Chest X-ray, PA view. Patient: 66 years old, sex M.
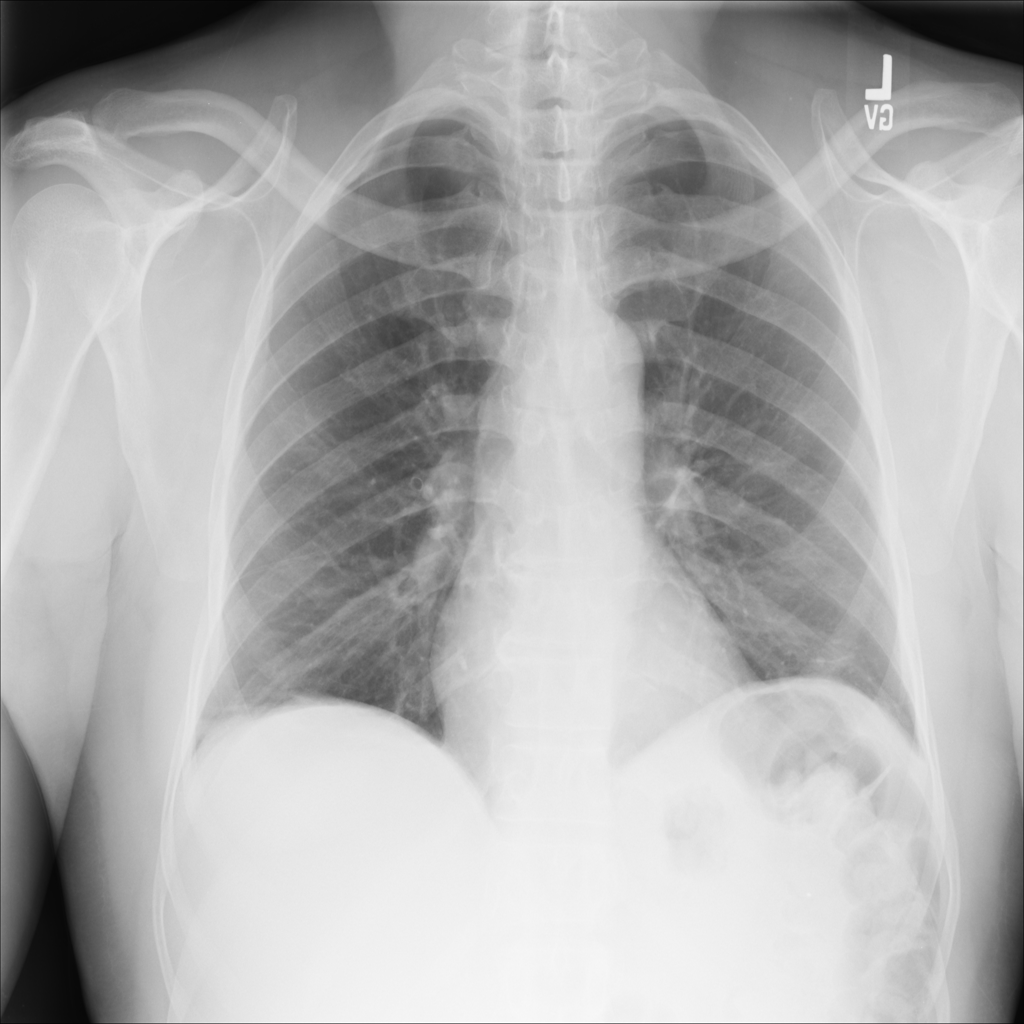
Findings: Atelectasis